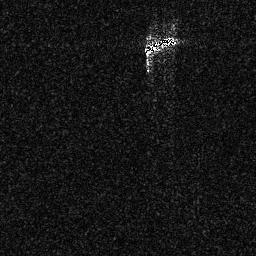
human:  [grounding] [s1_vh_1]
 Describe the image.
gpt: In the satellite image, there is  <ref>1 medium ship </ref> <box>[[55, 12, 68, 22, 0]]</box> located at top.